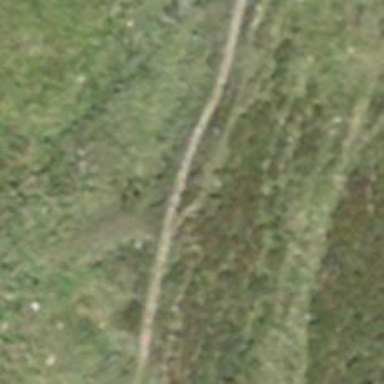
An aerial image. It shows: Path with ground surface. The track type is categorized as grade 5.